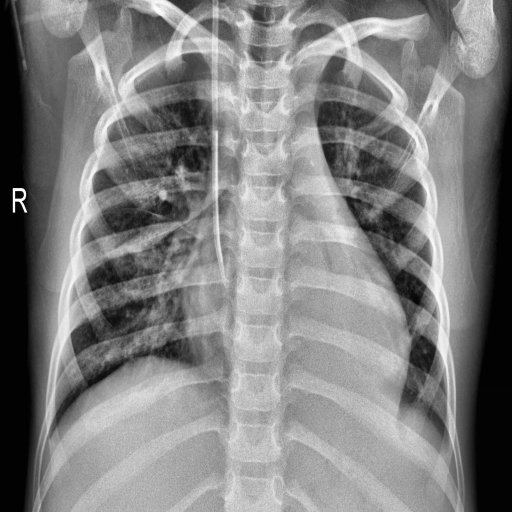
Finding: PNEUMONIA